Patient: sex M, age 71
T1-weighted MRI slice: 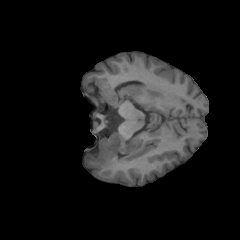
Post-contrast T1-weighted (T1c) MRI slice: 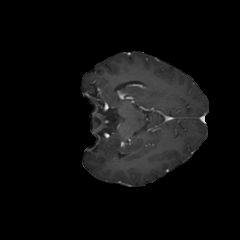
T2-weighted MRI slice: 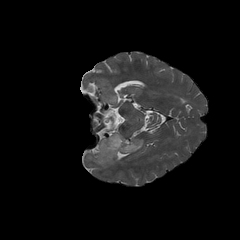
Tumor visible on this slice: yes
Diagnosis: Astrocytoma, IDH-wildtype
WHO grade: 2